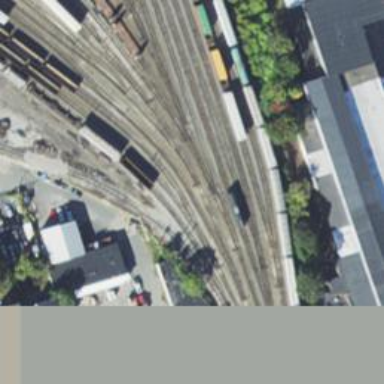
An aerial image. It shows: Railway yard in service.